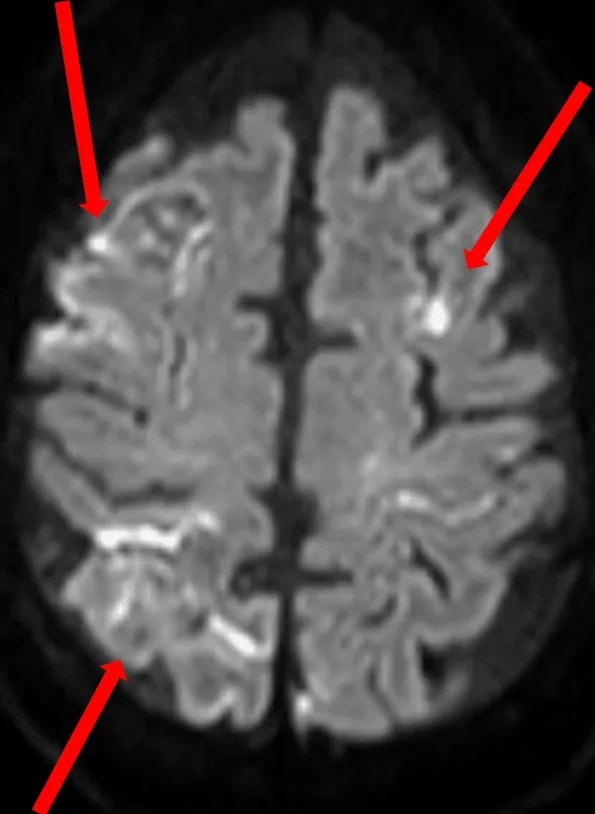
MRI diffusion-weighted imaging shows areas of increased signal, representing areas of acute subarachnoid blood and small cortical infarcts (arrows).
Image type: radiology (mri)